Interaction volume radius: 5 \u00c5
Interaction volume height: 25 \u00c5
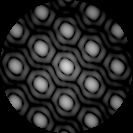
Disorder parameter: 0.007186